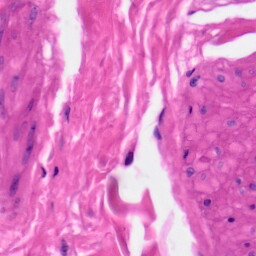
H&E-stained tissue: Skin